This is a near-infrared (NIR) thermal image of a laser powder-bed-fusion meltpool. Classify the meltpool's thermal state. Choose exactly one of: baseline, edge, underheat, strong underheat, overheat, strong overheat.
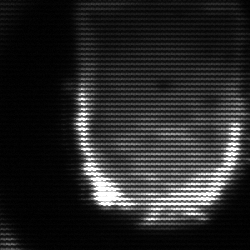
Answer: baseline